Question: In reporting services 2008 I have a filter grouping problem.
I want to remove some of the entries in the main group based on certain combinations of subgroup value.
I can make an expression that shows true when a combination is within the group or the inverse, but if I apply this expression to the group it just returns false, hence all the groups are removed.
'''
=IIF((Fields!Group2.Value Like "String1") AND (Fields!Group3.Value Like "String2"),
1,
IIF(Not(Fields!Group2.Value Like "String1"), 1, 0))
'''
If the above is true for all members in group 2 and 3 for the group 1 member it should be shown, if one of the members in the group 2 and 3 returns false the entry in group 1 should be removed.
If I add the above expression to the group 1 filter it always return 1.
The problem is that whether the member in group one consists of 1,1,1,1 or 1,1,0,1 - it always returns 1 on the group one level.
What can I do?

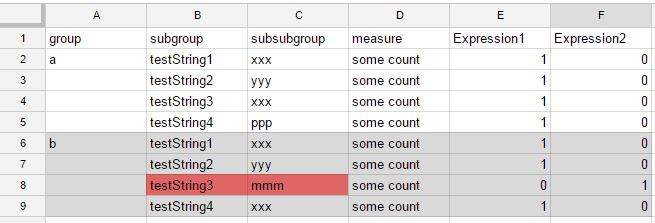
Answer: It sounds like to you need to check the values one-by-one for a group, and if any one of them fails the test, to produce a false result. It may help you to use an expression like this one:
'''
=count("your_group") <= sum(iif(Fields!your_field.Value = yourCondition, 1, 0), "your_group")
'''
This takes the total number of rows in your groups, then compares to the sum of the number of times a row meets a condition you set. So if one row fails the test, the expression will return false. One of the important pieces of this expression is the "your_group" part - that is called specifying your scope and is important if you want to reference a different group or level in an expression. More details <URL>. You may have to do a bit of work to make this fit for you.